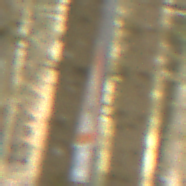
Verkehrszeichen: WildwechselRechts
Zusatzzeichen unten: LaengeEinerStrecke5
Umgebung: Outdoor, Nature
Tageszeit: MorningAfternoon
Wetter: Overcast
Licht: Natural
Jahreszeit: Winter
Kontrast: LowContrast